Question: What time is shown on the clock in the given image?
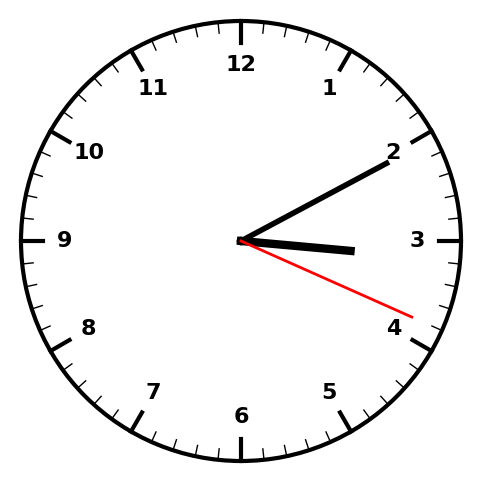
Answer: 03:10:19